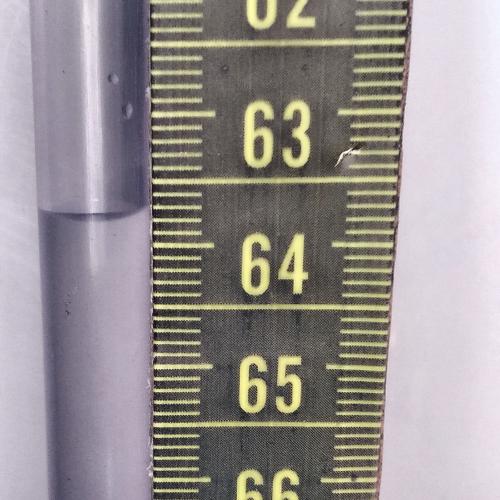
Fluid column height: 63.7 cm